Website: lowes
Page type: billing-address
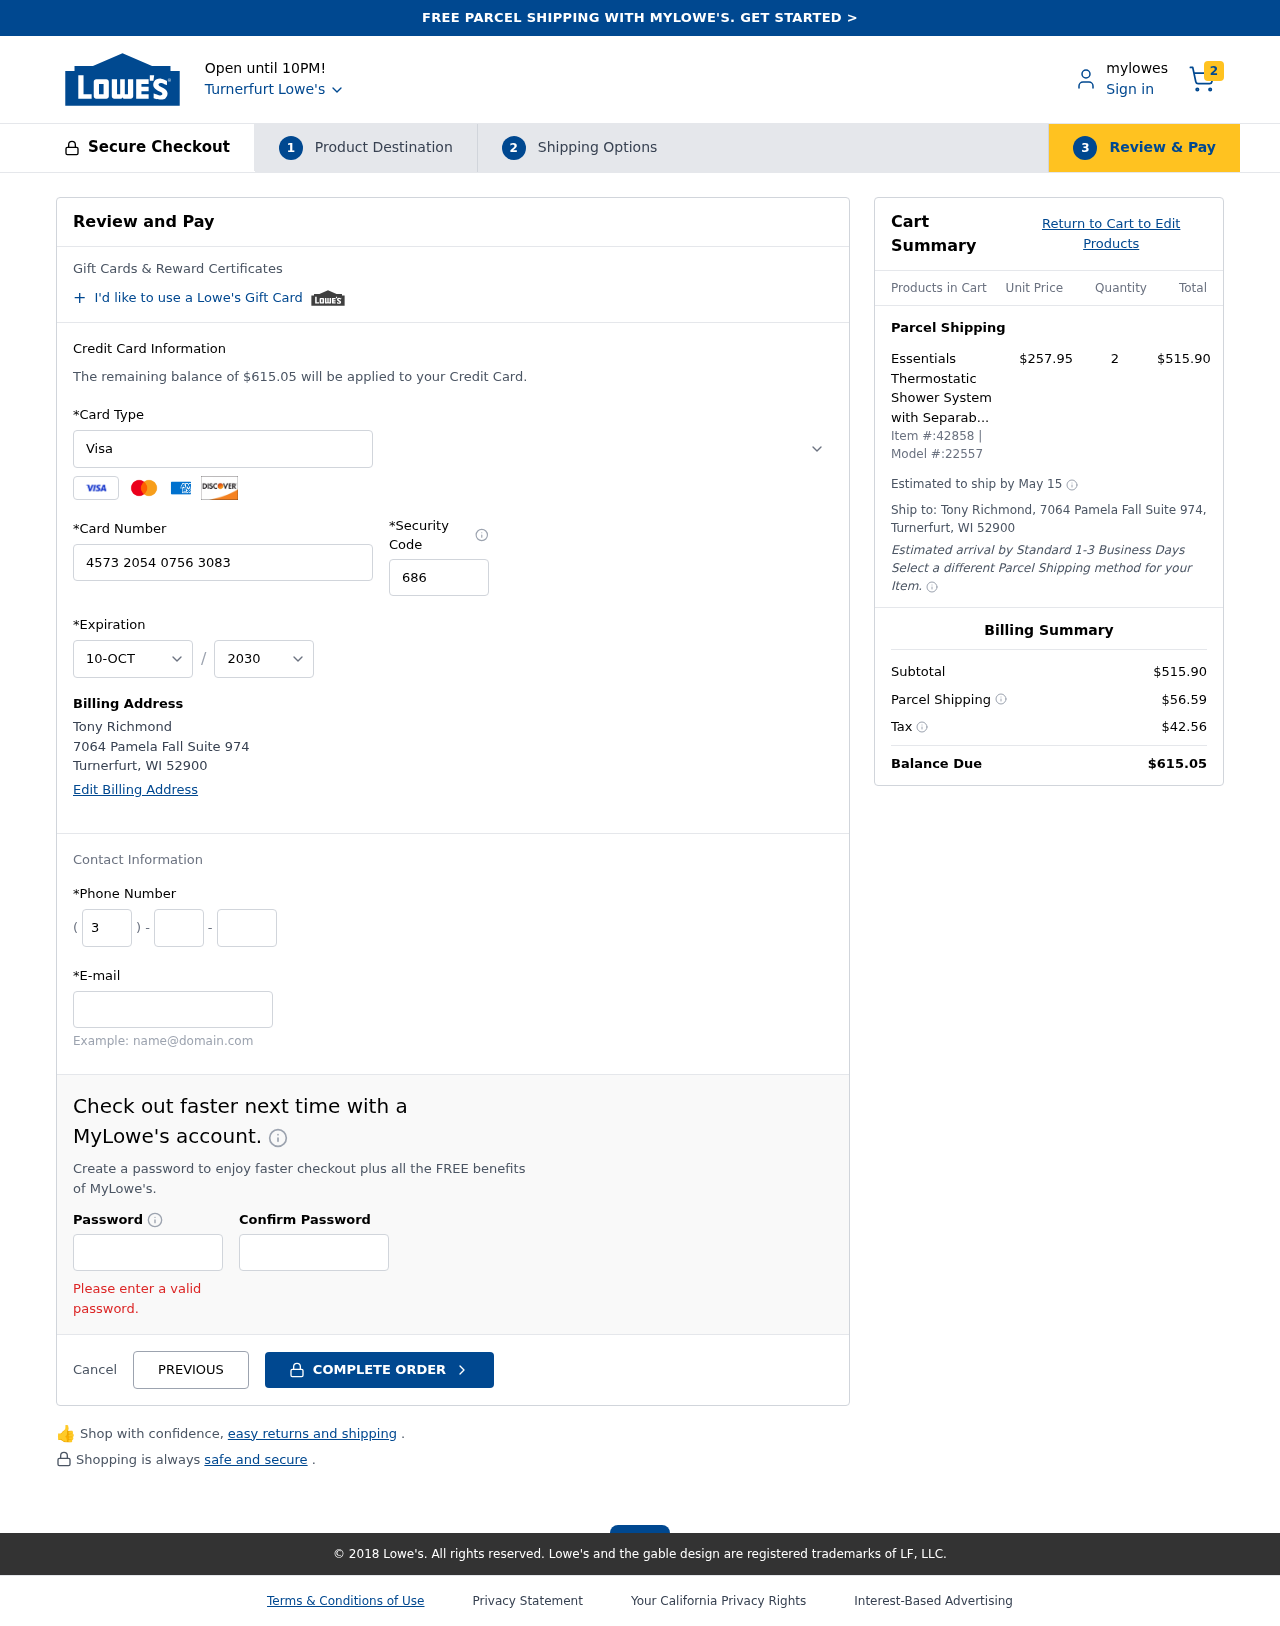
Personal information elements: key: PII_CARD_CVV
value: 686
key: PII_CARD_EXPIRY_MONTH
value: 10
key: PII_CARD_EXPIRY_YEAR
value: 30
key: PII_CARD_NUMBER
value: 4573 2054 0756 3083
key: PII_CARD_TYPE
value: Visa
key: PII_CITY
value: Turnerfurt
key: PII_CITY_STATE_ZIP
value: Turnerfurt, WI 52900
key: PII_EMAIL
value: tony.richmond@yahoo.com
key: PII_FULLNAME
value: Tony Richmond
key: PII_PHONE_AREA
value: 322
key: PII_PHONE_PREFIX
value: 764
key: PII_PHONE_SUFFIX
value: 6228
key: PII_STREET
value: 7064 Pamela Fall Suite 974
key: PII_FULLNAME2
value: Tony Richmond
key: PII_STATE_ABBR
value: WI
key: PII_POSTCODE
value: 52900
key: PII_POSTCODE_FULL
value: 52900
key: PII_CITY_STATE
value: Turnerfurt, WI
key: PII_POSTCODE_NUMERIC
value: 52900
Product elements: key: PRODUCT1_NAME
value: Essentials Thermostatic Shower System with Separable Shower Head - Mixer Shower Set - Shower Column
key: PRODUCT1_PRICE
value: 257.95
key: PRODUCT1_QUANTITY
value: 2
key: PRODUCT_ITEM_NUMBER
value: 42858
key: PRODUCT_MODEL_NUMBER
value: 22557
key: PRODUCT1_LINE_TOTAL
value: $515.90
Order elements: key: ORDER_NUM_ITEMS
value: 2
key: ORDER_TOTAL
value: $615.05
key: ORDER_SHIPPING_DATE
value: May 15
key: ORDER_SUBTOTAL
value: $515.90
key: ORDER_SHIPPING_COST
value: $56.59
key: ORDER_TAX
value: $42.56